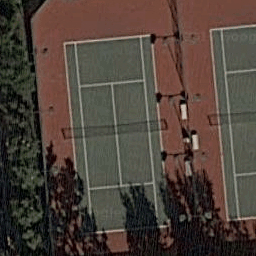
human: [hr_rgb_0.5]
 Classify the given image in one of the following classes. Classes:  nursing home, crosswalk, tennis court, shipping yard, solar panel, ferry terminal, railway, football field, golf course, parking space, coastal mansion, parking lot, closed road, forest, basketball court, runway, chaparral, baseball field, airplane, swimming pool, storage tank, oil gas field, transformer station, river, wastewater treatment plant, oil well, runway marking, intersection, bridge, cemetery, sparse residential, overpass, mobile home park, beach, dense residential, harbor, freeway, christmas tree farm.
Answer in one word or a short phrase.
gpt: tennis court